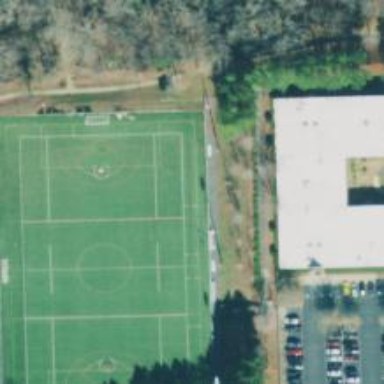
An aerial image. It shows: Soccer pitch with grass surface for leisure land.